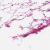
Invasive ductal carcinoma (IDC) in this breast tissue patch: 0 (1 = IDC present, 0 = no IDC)